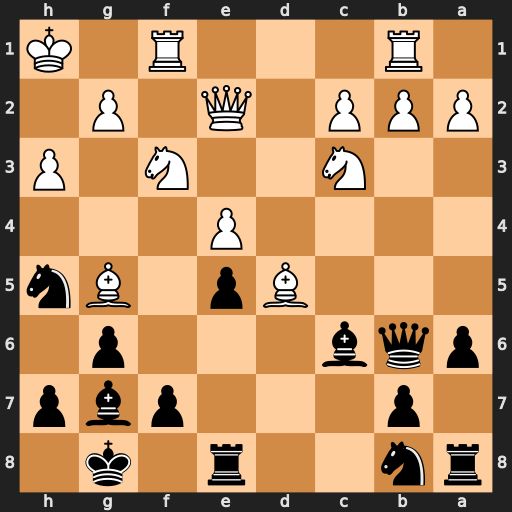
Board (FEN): rn2r1k1/1p3pbp/pqb3p1/3Bp1Bn/4P3/2N2N1P/PPP1Q1P1/1R3R1K
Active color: b
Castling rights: -
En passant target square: -
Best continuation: Ng3+ Kh2 Nxe2